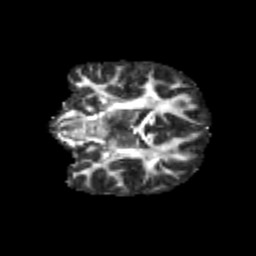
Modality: FA
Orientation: coronal
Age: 13
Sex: female
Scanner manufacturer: siemens
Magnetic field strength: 3 T
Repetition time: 3.8 s
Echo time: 0.07 s